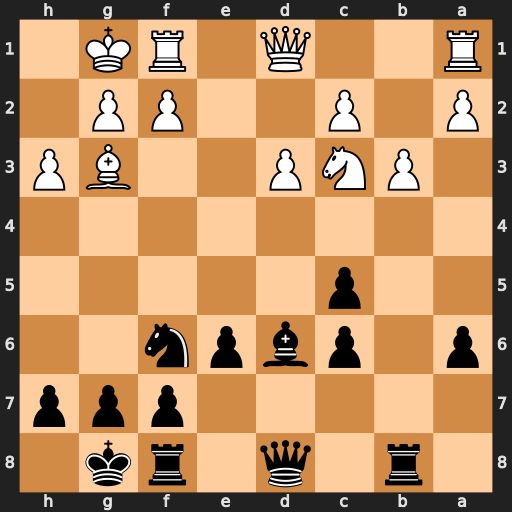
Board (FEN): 1r1q1rk1/5ppp/p1pbpn2/2p5/8/1PNP2BP/P1P2PP1/R2Q1RK1
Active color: b
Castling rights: -
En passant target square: -
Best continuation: Bxg3 fxg3 Qd4+ Kh2 Qxc3